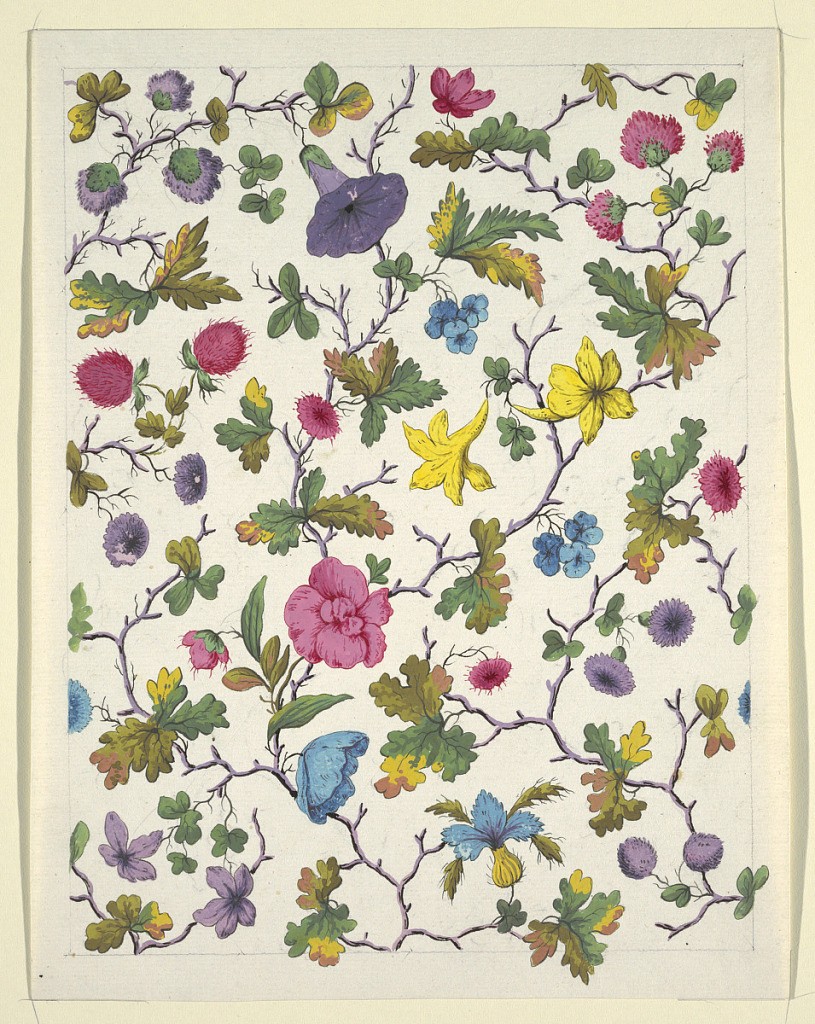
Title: Floral design for printed textile
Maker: Louis-Albert DuBois, Swiss, 1752–1818
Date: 1800–1818
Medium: Brush and gouache, graphite on white wove paper
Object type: Drawing
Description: Multi-colored flowers, green leaves on purple twig-like branches on white ground.  Graphite lined border.